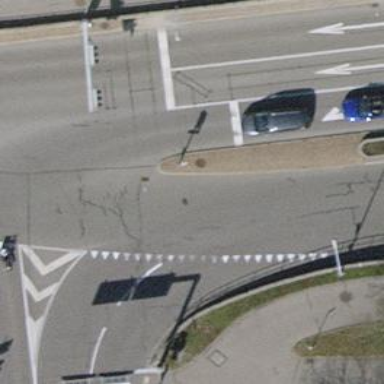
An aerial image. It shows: Road with traffic signals.